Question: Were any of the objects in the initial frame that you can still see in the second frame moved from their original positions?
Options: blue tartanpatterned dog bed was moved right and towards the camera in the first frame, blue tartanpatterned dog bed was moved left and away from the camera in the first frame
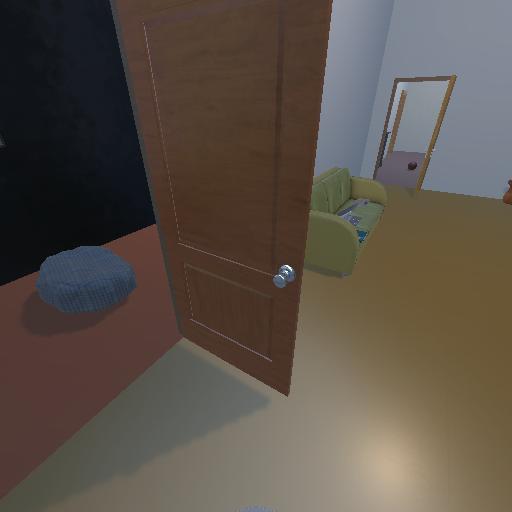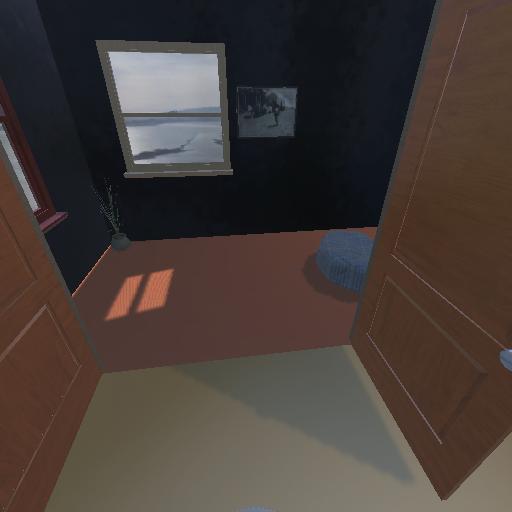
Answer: blue tartanpatterned dog bed was moved right and towards the camera in the first frame